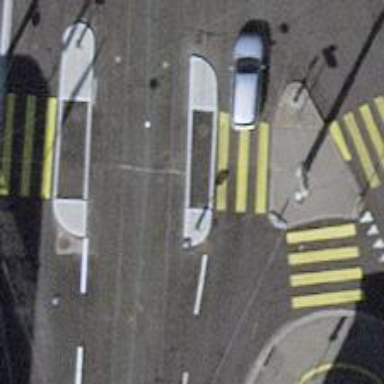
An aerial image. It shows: Uncontrolled zebra crossing with notable zebra markings.